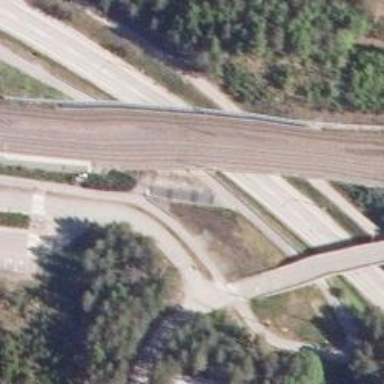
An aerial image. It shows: Bridge with electrified continuous railway track and contact line.